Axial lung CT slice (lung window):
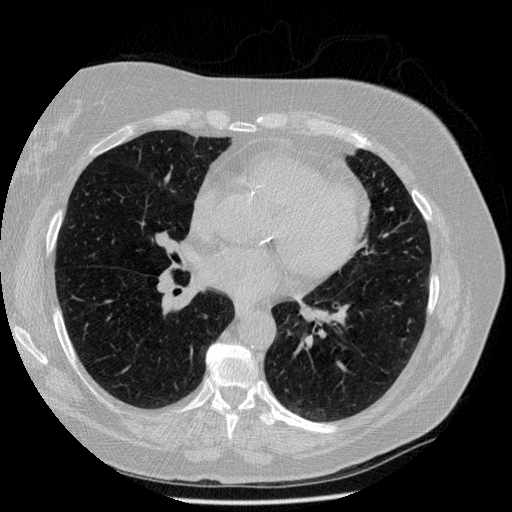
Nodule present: no